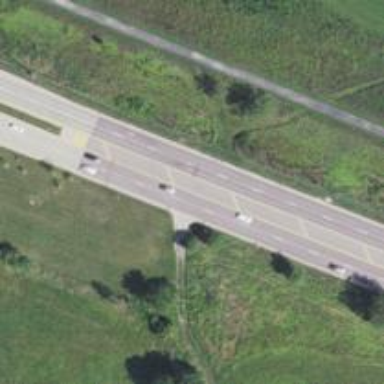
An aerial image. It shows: Primary highway.